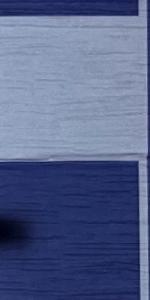
Label: Empty